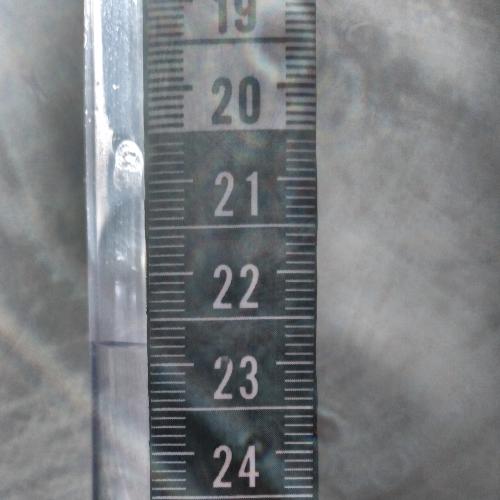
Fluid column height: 22.7 cm